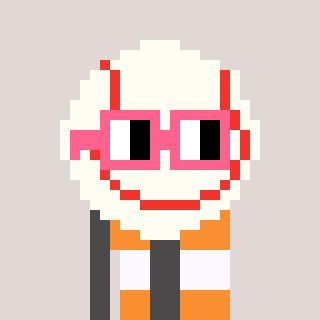
a pixel art character with square pink glasses, a baseball ball-shaped head and a grayscale-colored body on a warm background